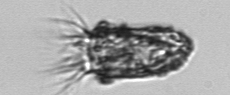
Label: Tintinnopsis